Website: home-depot
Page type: address-validator
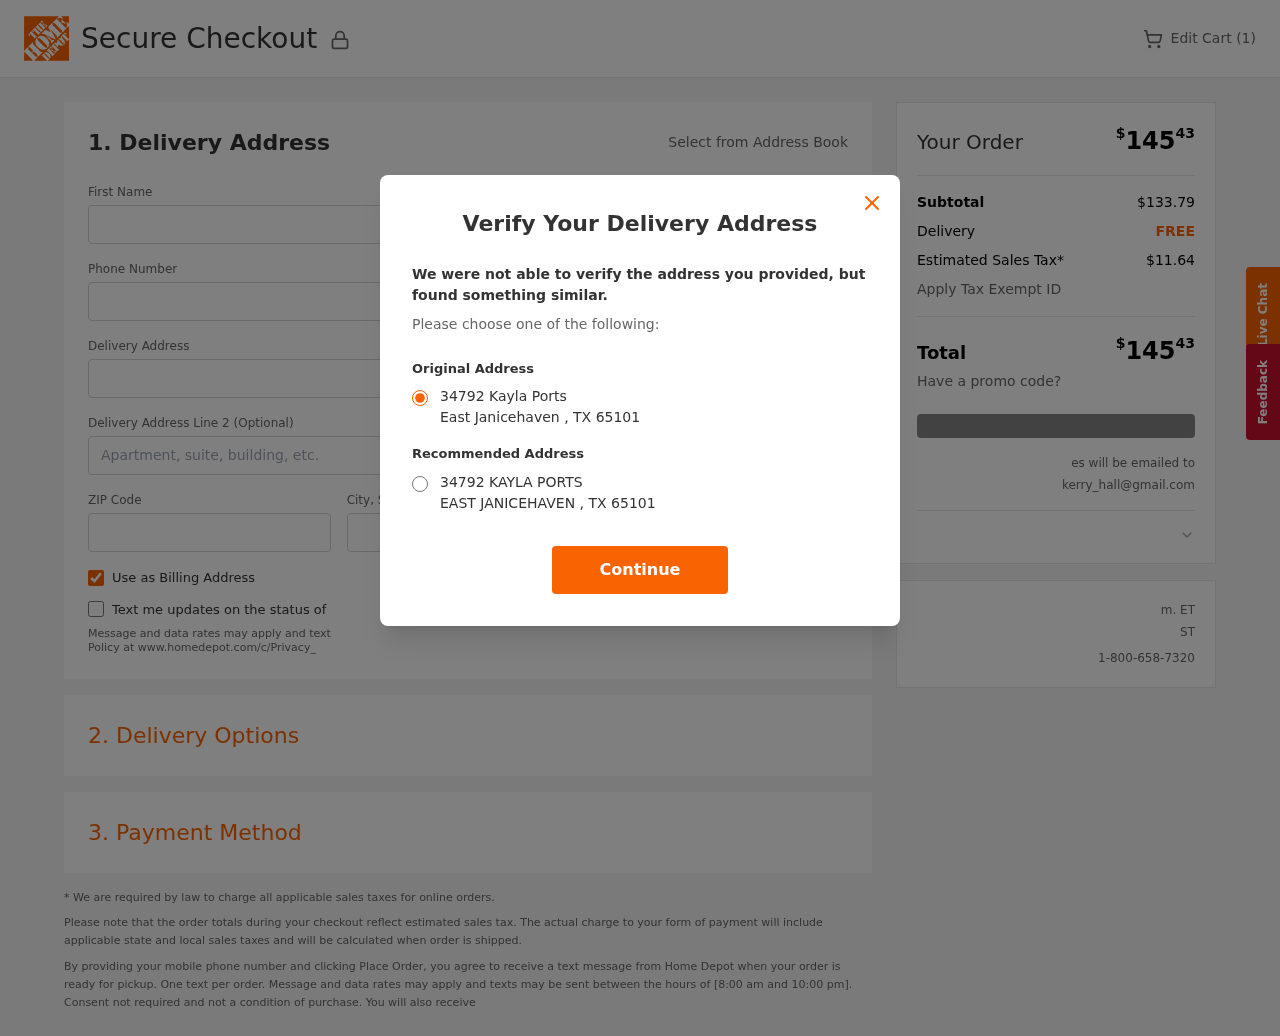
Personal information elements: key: PII_CITY
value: East Janicehaven
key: PII_EMAIL
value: kerry_hall@gmail.com
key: PII_POSTCODE
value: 65101
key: PII_STATE_ABBR
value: TX
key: PII_STREET
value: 34792 Kayla Ports
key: PII_FIRSTNAME
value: Kerry
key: PII_LASTNAME
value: Hall
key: PII_PHONE
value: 9674630728
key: PII_CITY_STATE
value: East Janicehaven, TX
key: PII_STREET_ALT
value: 34792 KAYLA PORTS
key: PII_CITY_ALT
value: EAST JANICEHAVEN
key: PII_POSTCODE_FULL
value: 65101
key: PII_POSTCODE_NUMERIC
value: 65101
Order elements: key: ORDER_NUM_ITEMS
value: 1
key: ORDER_TOTAL
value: $14543
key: ORDER_SUBTOTAL
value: $133.79
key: ORDER_SHIPPING_COST
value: FREE
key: ORDER_TAX
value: $11.64